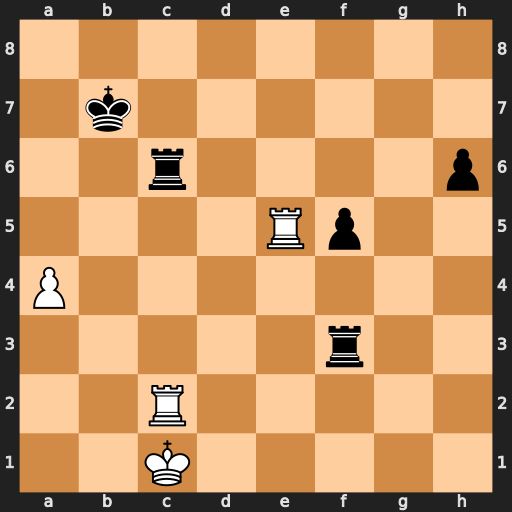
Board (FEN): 8/1k6/2r4p/4Rp2/P7/5r2/2R5/2K5
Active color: w
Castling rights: -
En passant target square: -
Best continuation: Re7+ Kb6 a5+ Kb5 Re5+ Kb4 Rxc6